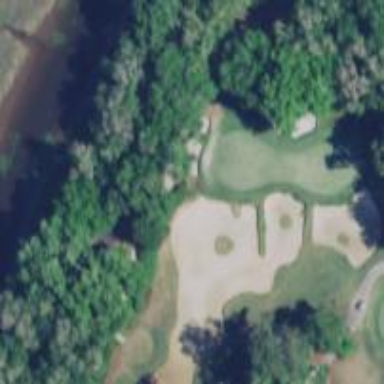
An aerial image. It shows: Golf bunker filled with natural sand.